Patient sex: M
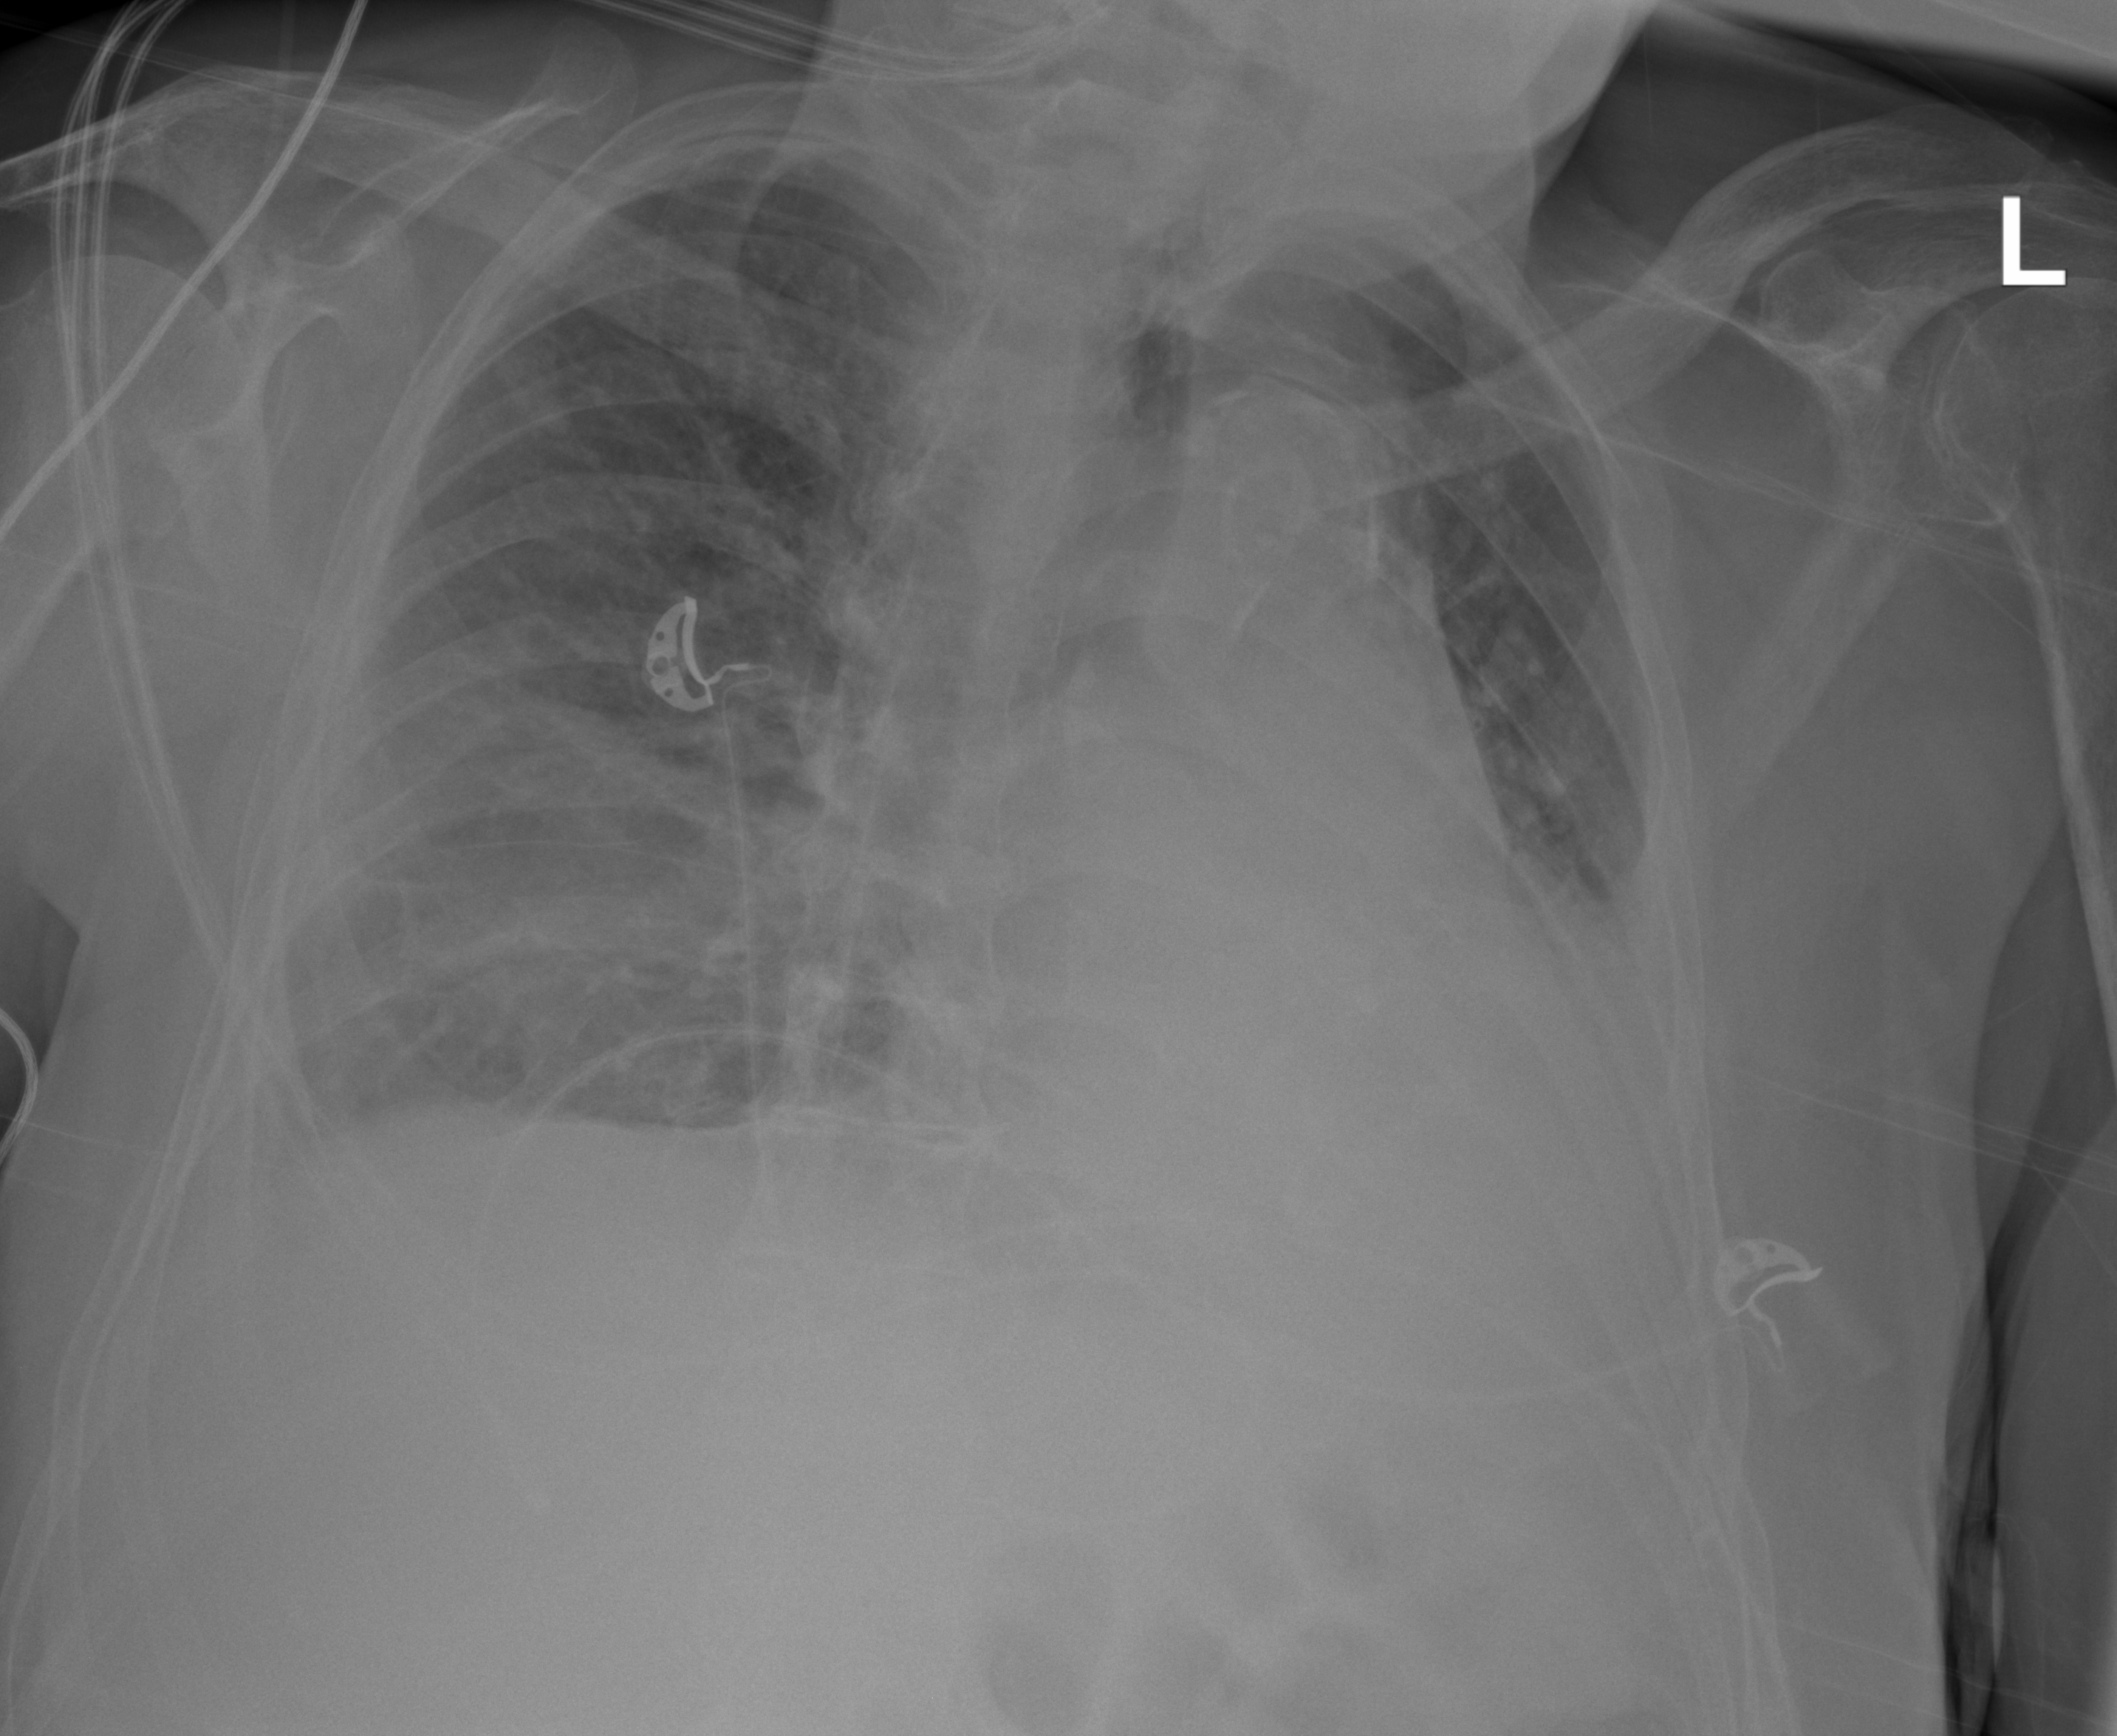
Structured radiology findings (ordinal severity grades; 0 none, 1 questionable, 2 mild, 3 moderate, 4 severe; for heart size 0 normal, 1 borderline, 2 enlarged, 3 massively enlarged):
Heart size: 2
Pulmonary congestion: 0
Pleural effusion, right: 3
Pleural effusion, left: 2
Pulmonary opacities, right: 0
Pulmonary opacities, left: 0
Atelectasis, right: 3
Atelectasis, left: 3